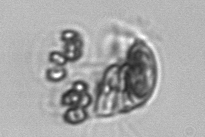
Label: Phaeocystis